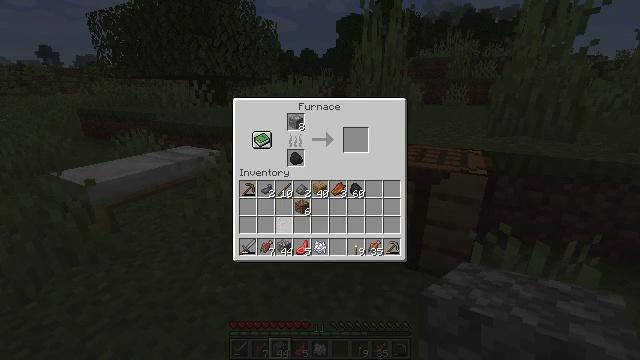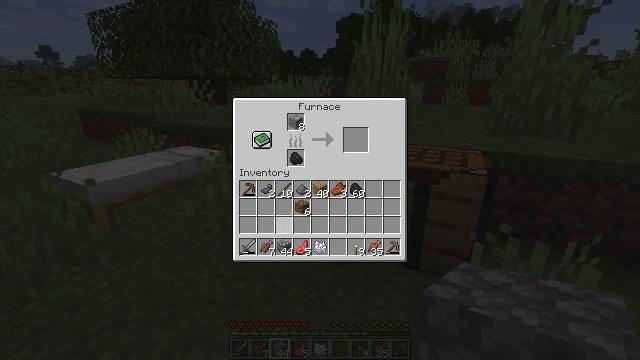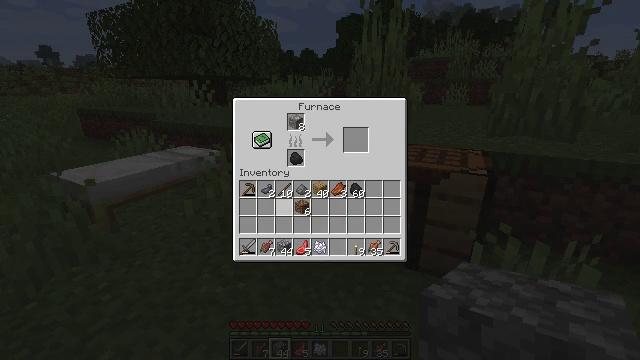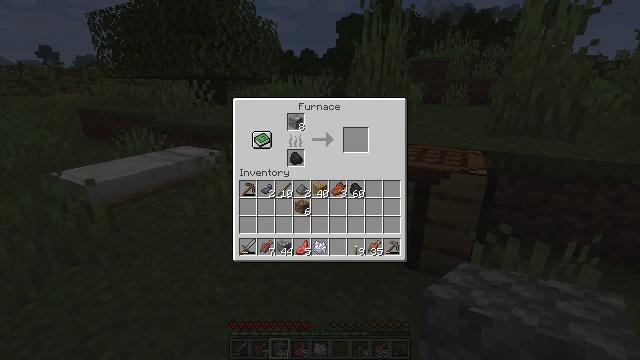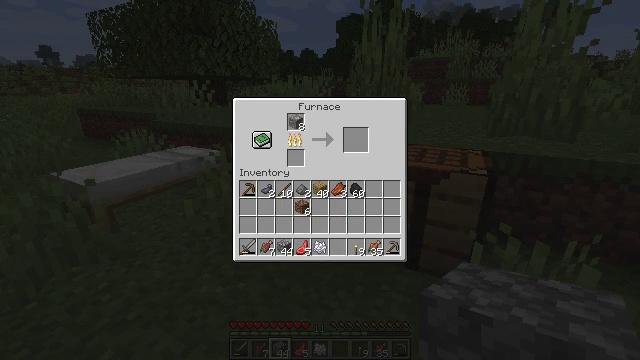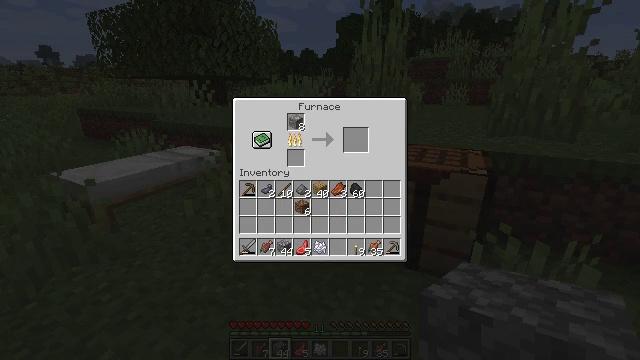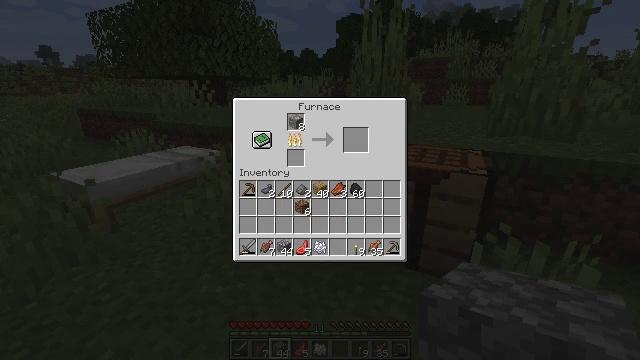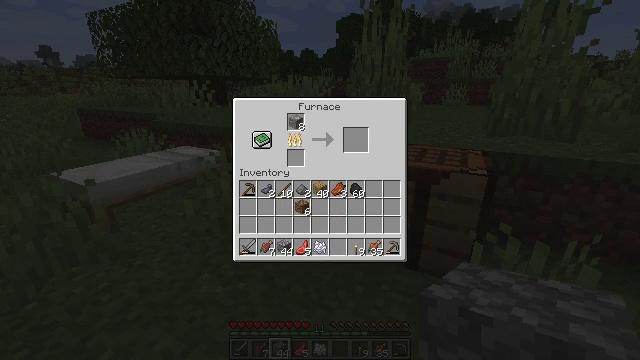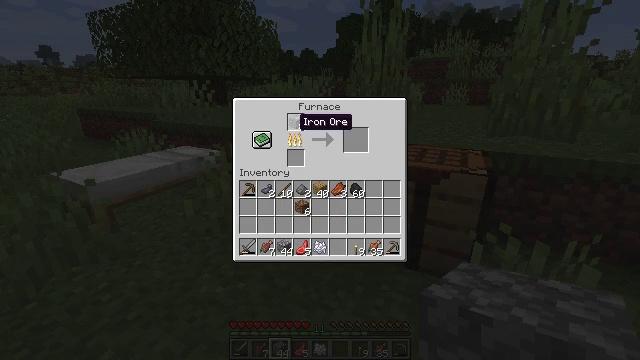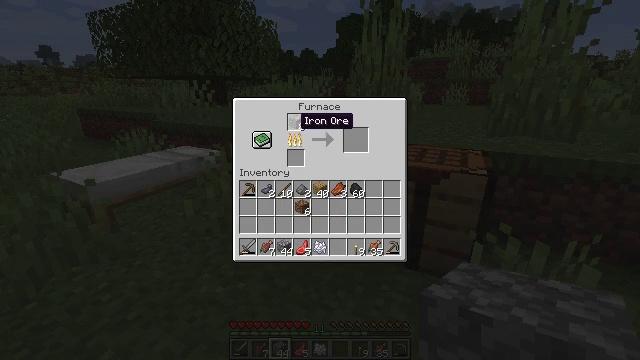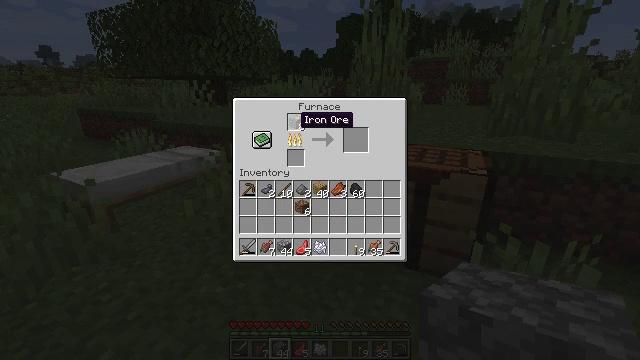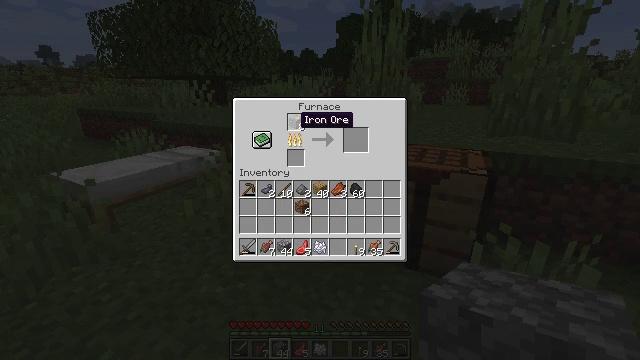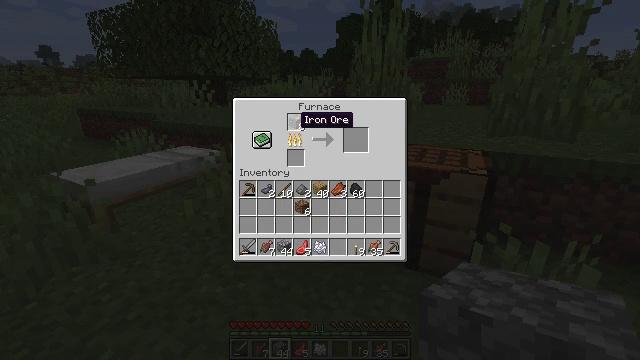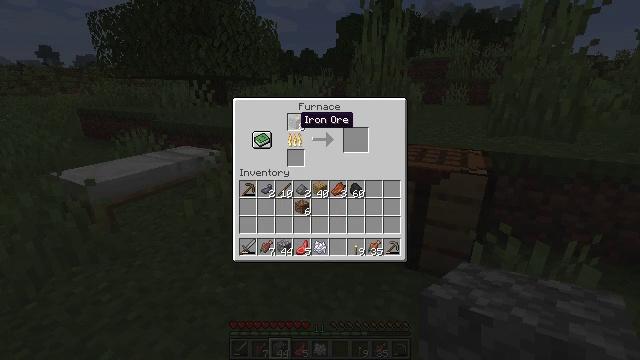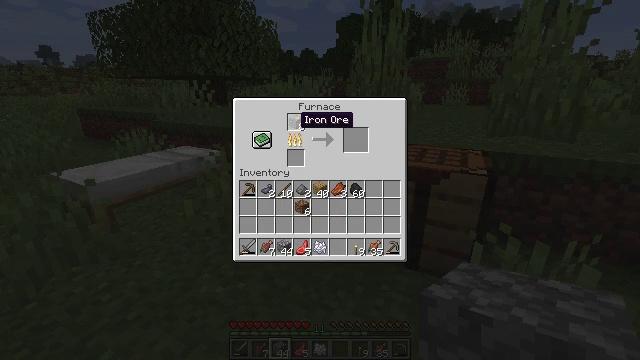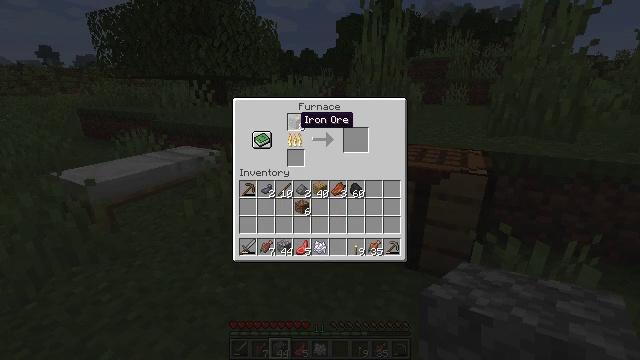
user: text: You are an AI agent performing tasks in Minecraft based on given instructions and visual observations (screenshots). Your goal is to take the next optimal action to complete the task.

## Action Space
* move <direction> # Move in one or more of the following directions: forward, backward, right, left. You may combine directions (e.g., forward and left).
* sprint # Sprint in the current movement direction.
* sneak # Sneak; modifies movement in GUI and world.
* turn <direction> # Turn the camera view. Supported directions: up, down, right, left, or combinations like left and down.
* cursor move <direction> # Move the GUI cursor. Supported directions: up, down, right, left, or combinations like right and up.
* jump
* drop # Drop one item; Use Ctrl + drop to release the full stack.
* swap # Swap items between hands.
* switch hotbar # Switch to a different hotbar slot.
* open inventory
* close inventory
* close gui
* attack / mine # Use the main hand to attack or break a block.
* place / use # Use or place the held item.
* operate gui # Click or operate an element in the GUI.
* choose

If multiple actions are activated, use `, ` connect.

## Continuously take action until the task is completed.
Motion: motion action
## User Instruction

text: Kill the salmon.
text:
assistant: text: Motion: sneak
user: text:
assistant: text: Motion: sneak, cursor move up
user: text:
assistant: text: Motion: sneak, cursor move up
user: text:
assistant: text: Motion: sneak, cursor move up
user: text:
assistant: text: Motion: no_op
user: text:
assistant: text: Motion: no_op
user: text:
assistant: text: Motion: no_op
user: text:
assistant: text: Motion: no_op
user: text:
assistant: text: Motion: no_op
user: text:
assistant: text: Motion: no_op
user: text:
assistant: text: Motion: no_op
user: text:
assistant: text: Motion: no_op
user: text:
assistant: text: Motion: no_op
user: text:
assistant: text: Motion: no_op
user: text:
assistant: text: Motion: no_op
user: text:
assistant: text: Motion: no_op
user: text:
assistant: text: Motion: no_op
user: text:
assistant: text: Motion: close gui
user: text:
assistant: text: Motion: open inventory
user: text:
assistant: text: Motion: open inventory
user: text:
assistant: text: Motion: no_op
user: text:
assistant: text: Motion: no_op
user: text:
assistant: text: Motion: turn left and up
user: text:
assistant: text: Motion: turn left and up
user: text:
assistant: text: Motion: turn left and up
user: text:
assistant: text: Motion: turn left
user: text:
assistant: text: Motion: turn left and up
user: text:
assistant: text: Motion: turn left
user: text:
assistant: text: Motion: turn left and up
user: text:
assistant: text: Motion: turn left and up